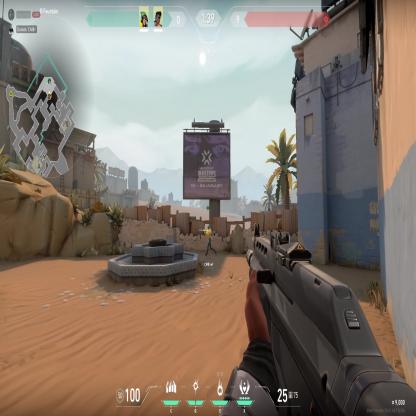
Label: teammate